Interaction volume radius: 10 \u00c5
Interaction volume height: 10 \u00c5
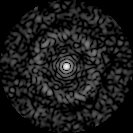
Disorder parameter: 0.8539